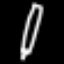
Label: pencil